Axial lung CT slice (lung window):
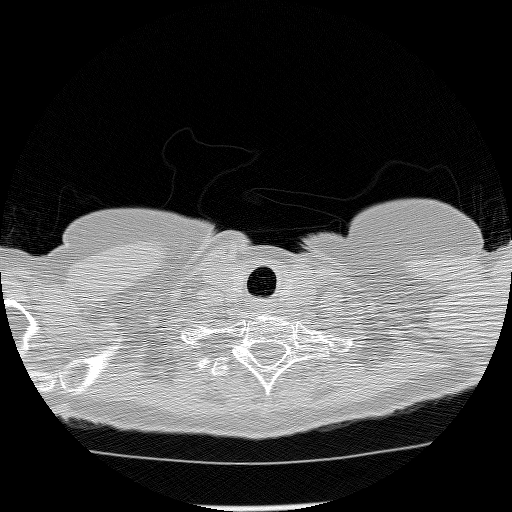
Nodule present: no